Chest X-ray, AP view. Patient: 62 years old, sex F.
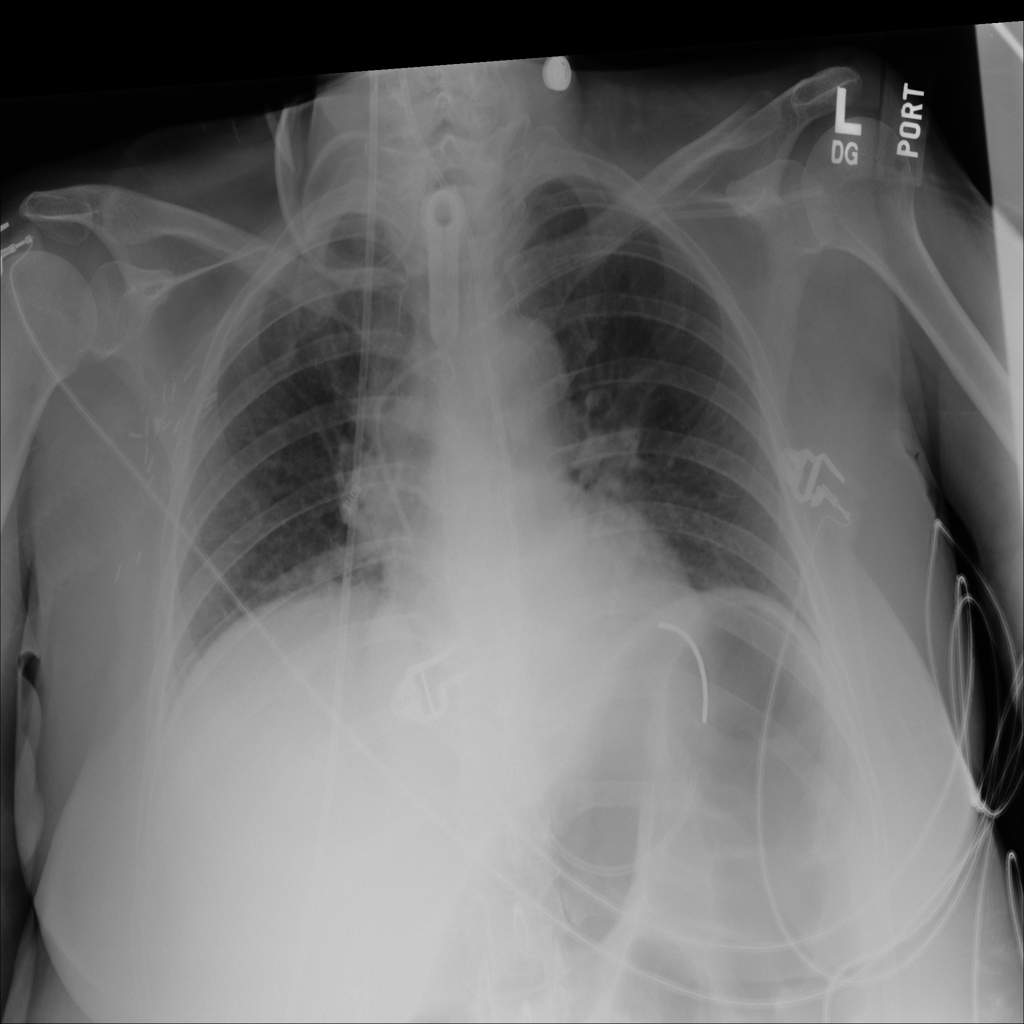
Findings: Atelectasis